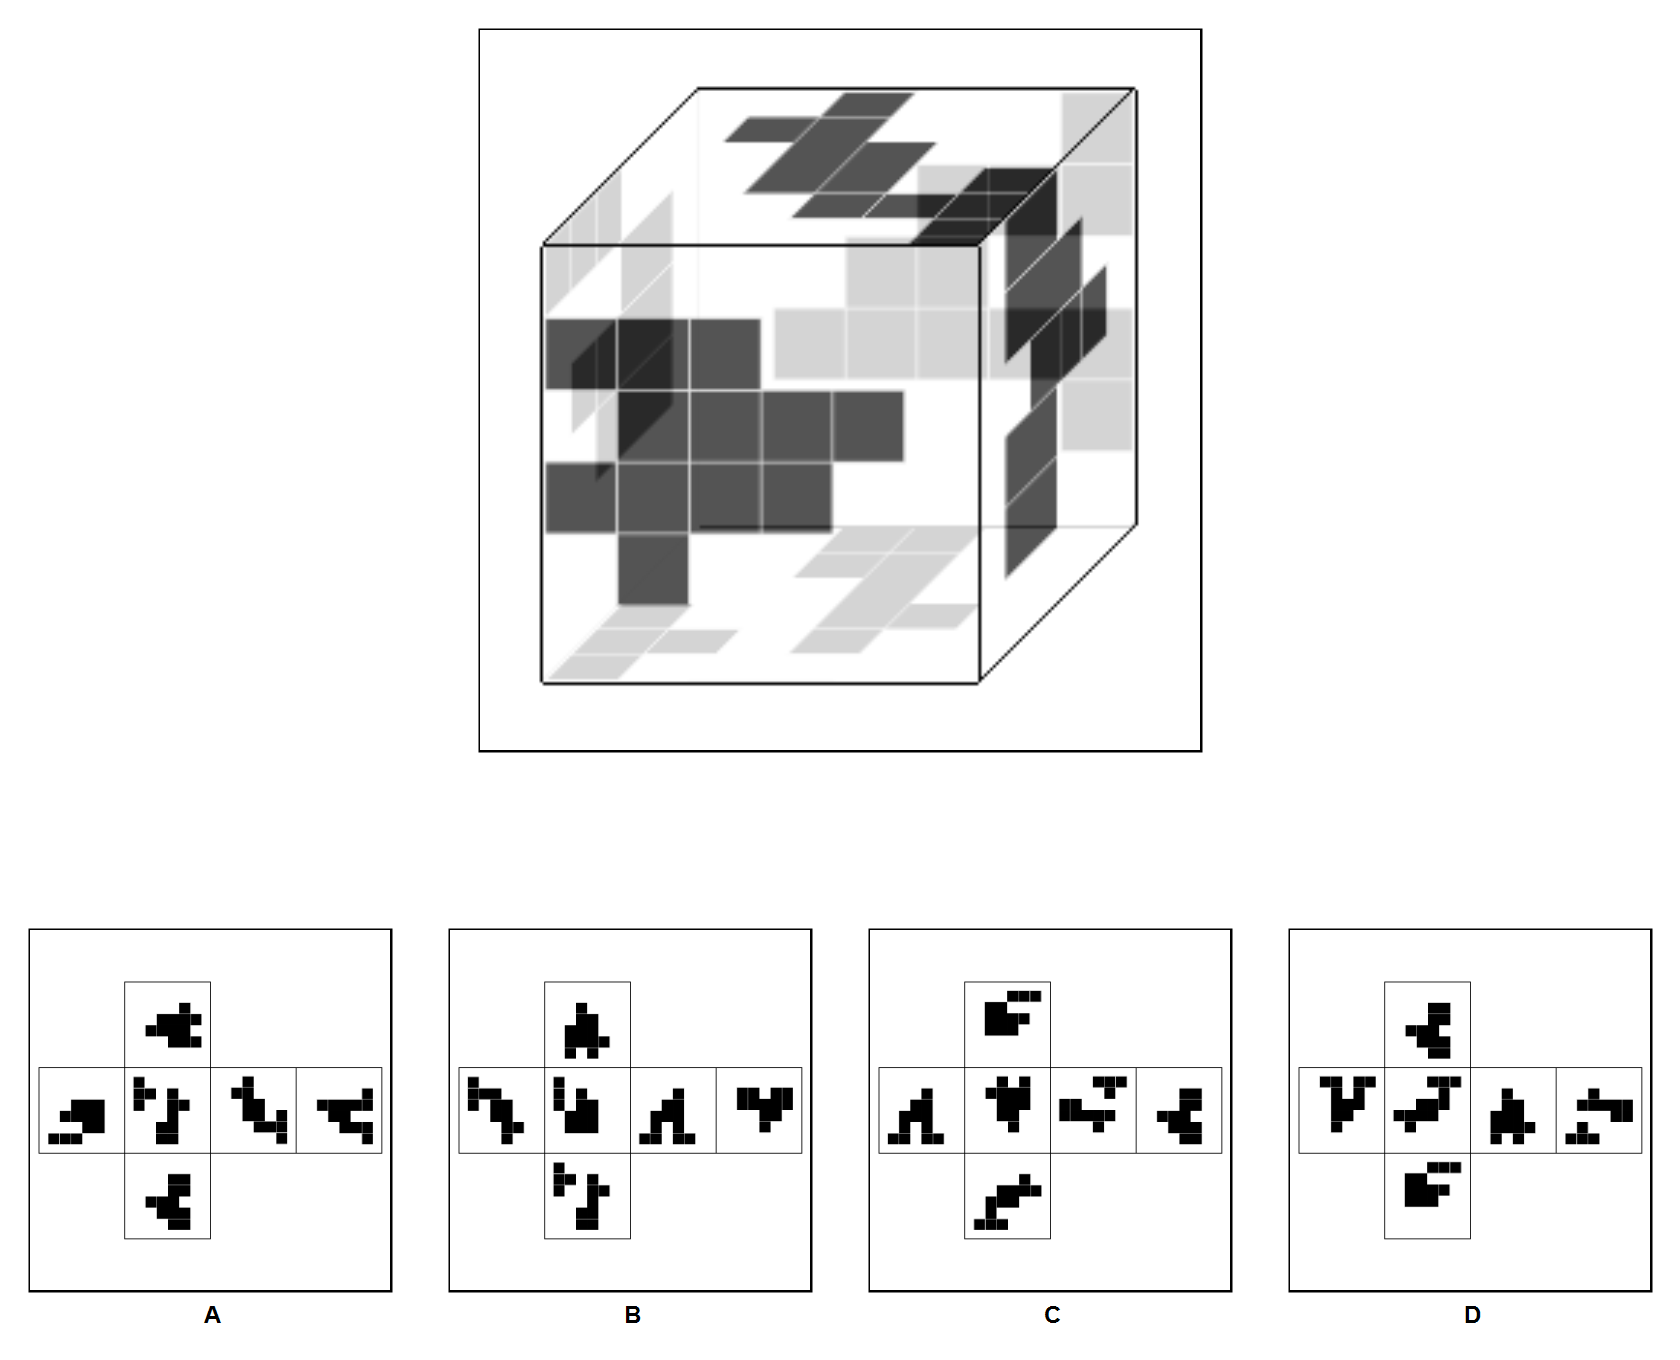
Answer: D